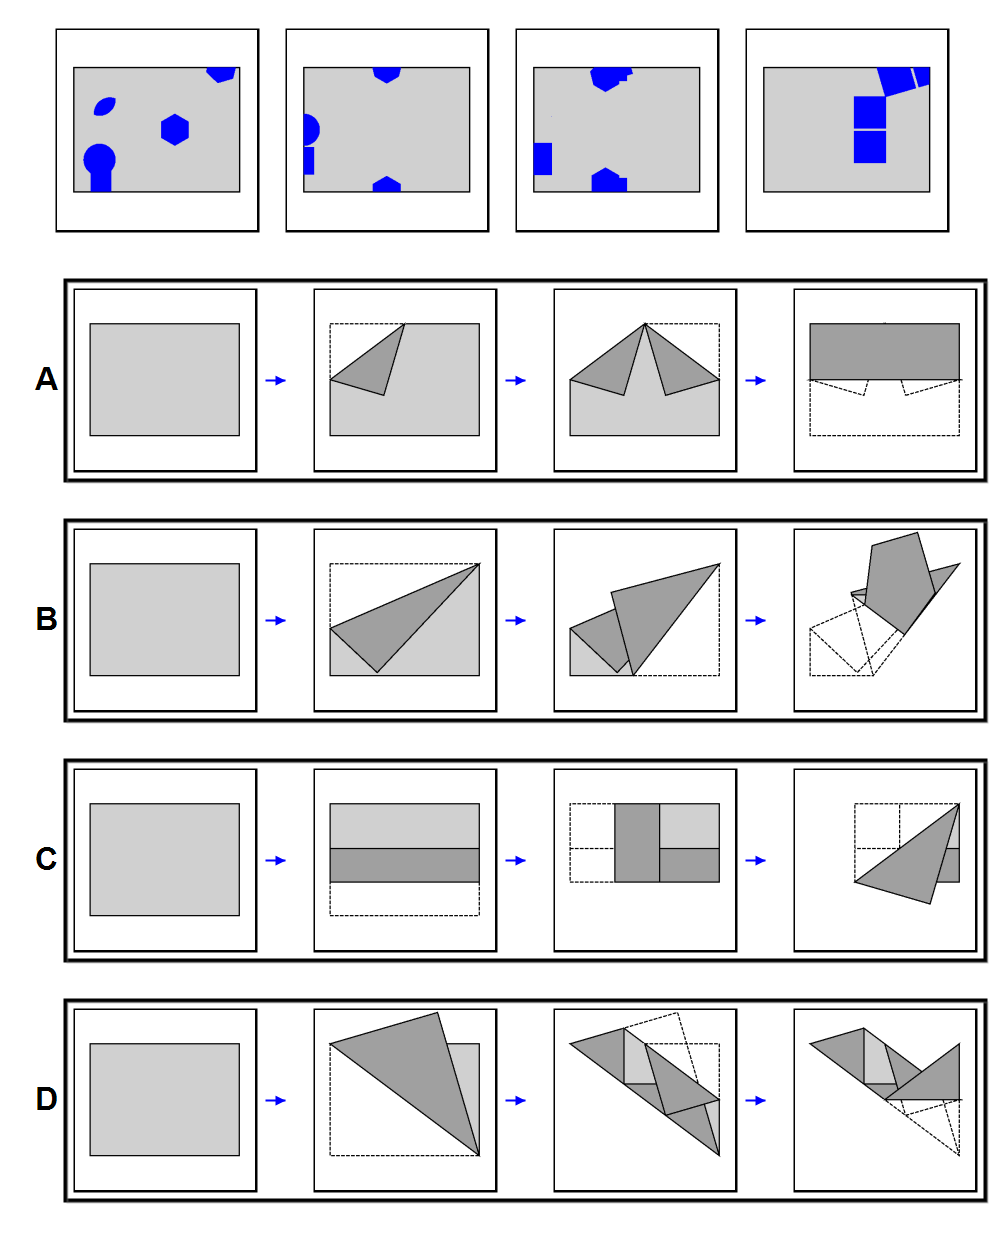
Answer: A